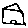
Label: house